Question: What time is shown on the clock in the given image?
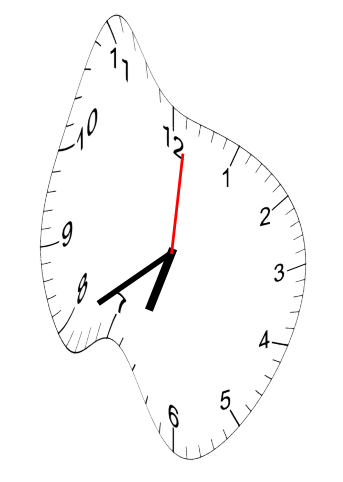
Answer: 06:40:01